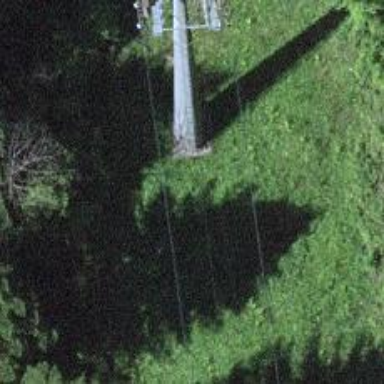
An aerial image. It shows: Pylon used for aerialway.